Aerial crown-view tile of a tropical tree (Barro Colorado Island, Panama), acquired 20240716:
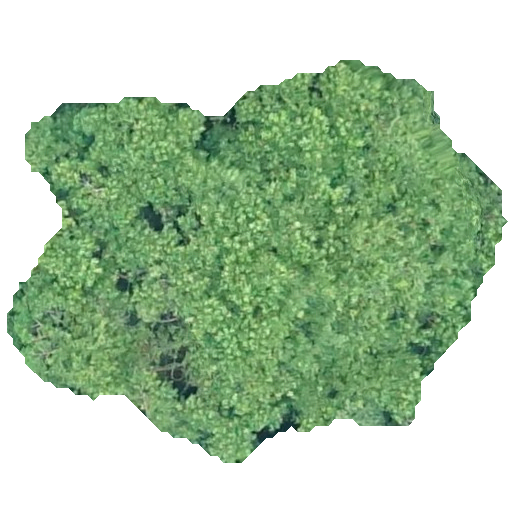
Species: Hura crepitans
GBIF accepted scientific name: Hura crepitans
Crown area: 220.013 m²